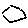
Label: hexagon